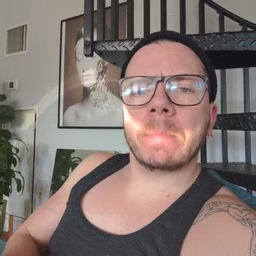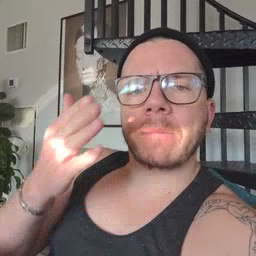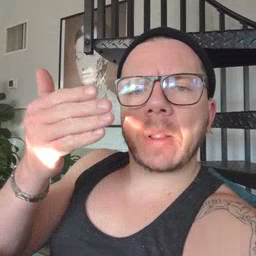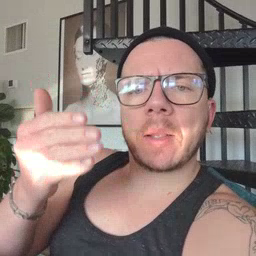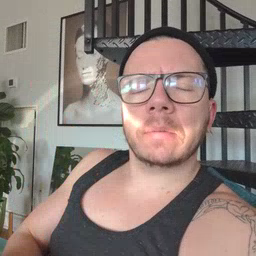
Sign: flag